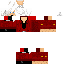
A male human skin with dark skin, wearing white long hair dressed in a red suit and red pants, featuring a closed mouth.